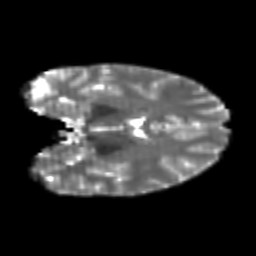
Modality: T2w
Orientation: coronal
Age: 24
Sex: female
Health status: healthy
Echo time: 0.074 s